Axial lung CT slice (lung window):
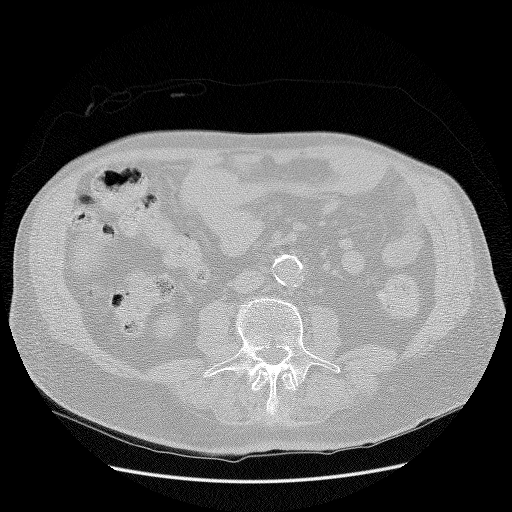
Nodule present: no